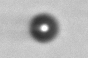
Label: bead